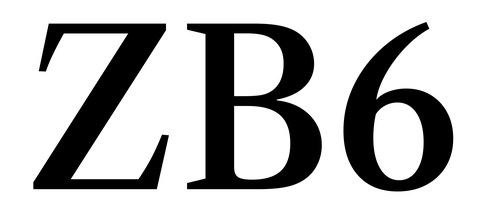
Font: LibreCaslonText_Medium